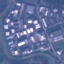
Land use / land cover: Industrial